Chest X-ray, PA view. Patient: 46 years old, sex F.
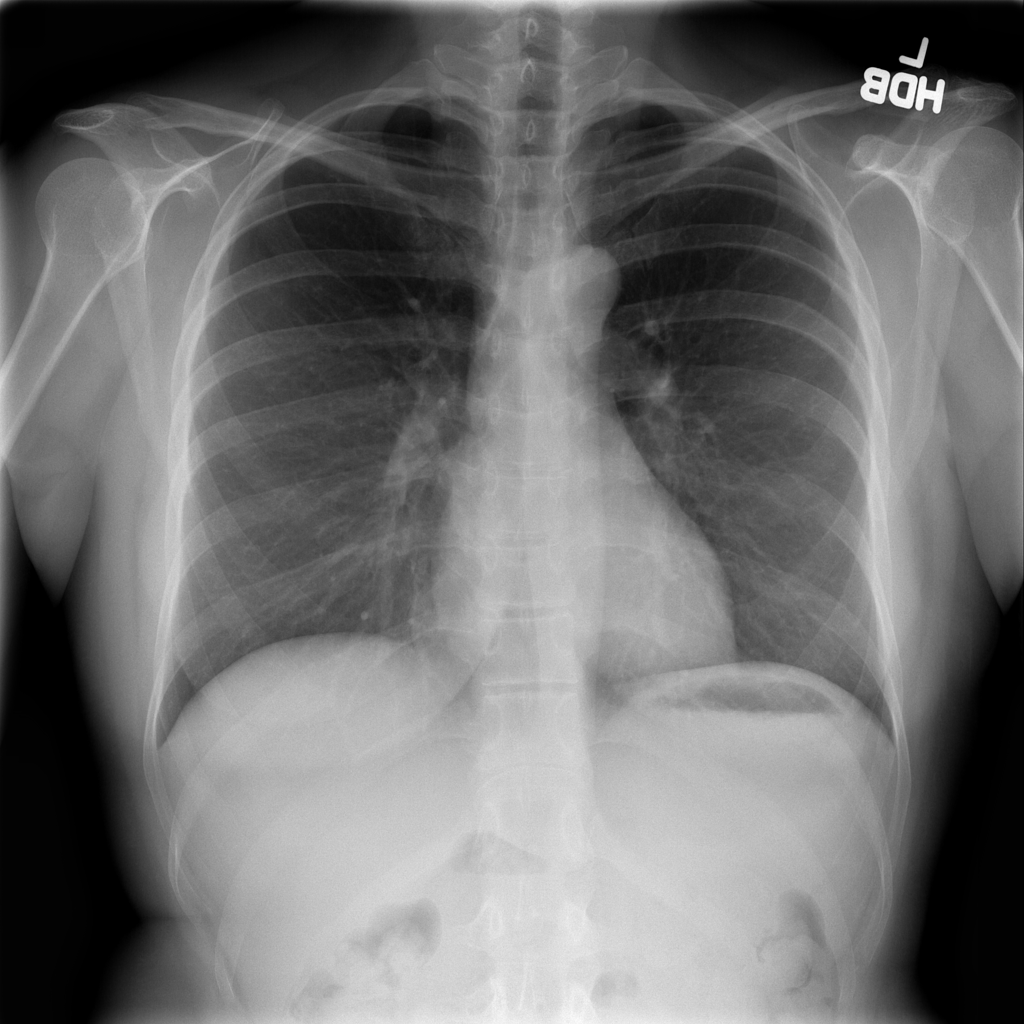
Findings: No Finding